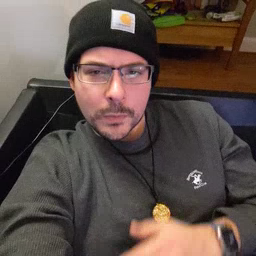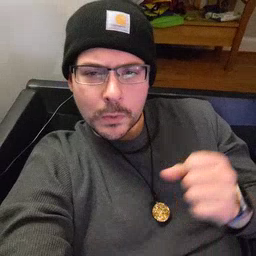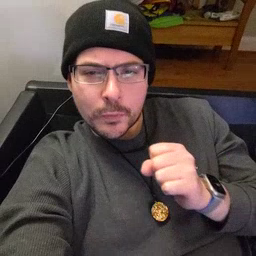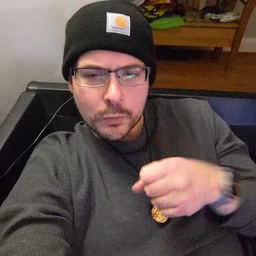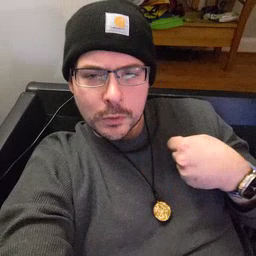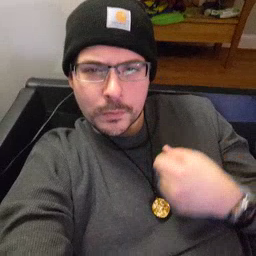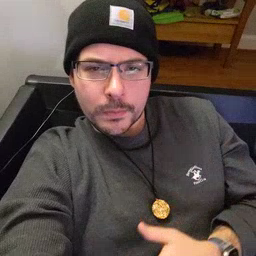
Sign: refrigerator